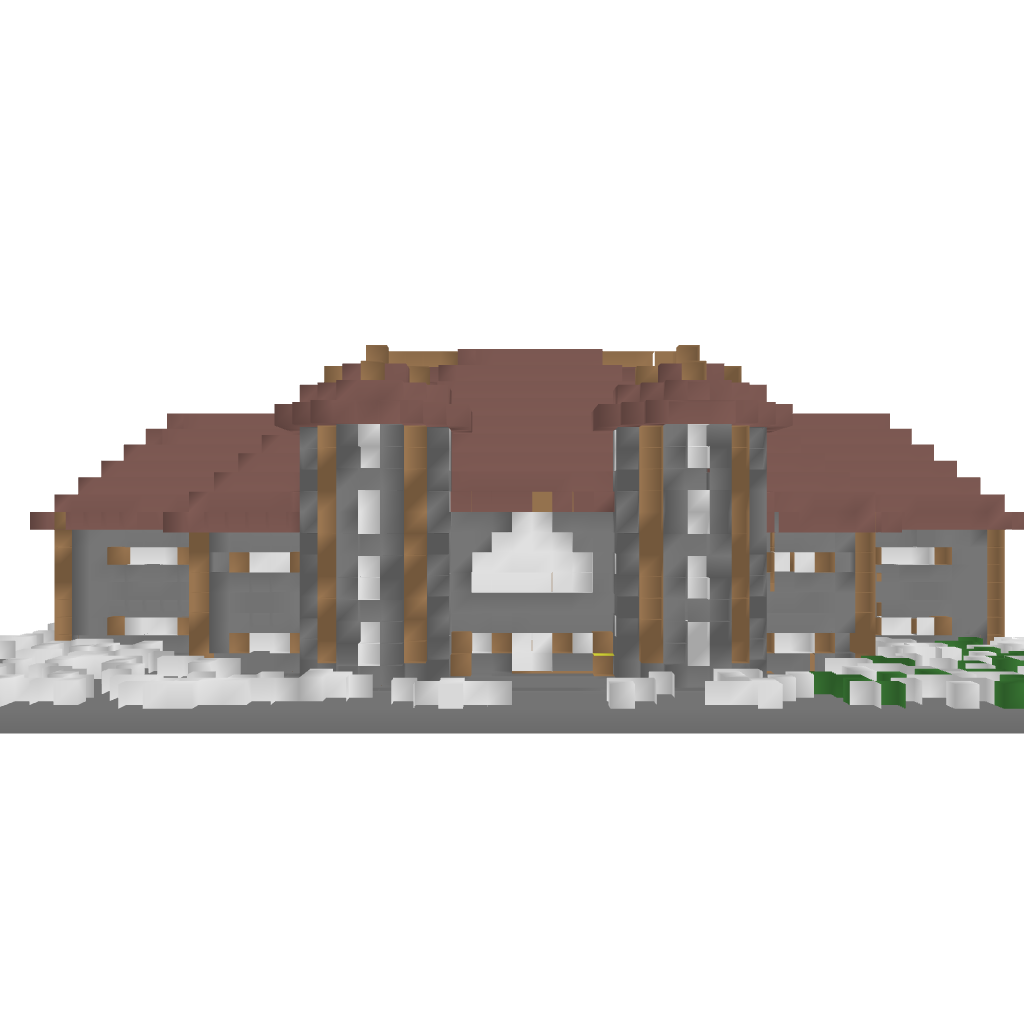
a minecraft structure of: Medeival Mansion bad low quality